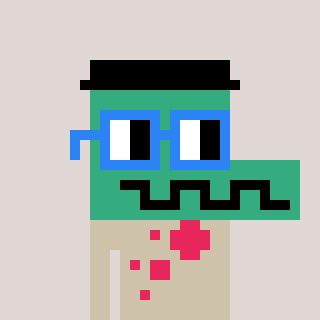
a pixel art character with square blue glasses, a crocodile-shaped head and a bege-colored body on a warm background